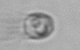
Label: Balanion